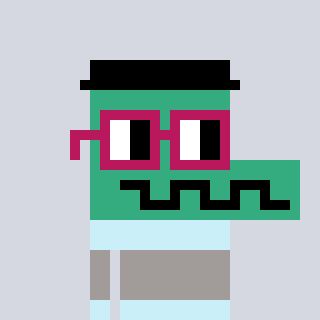
a pixel art character with square dark red glasses, a crocodile-shaped head and a cold-colored body on a cool background